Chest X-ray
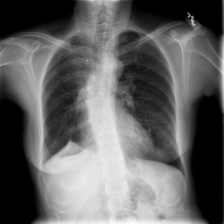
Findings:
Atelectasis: negative
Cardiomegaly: negative
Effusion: positive
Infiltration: negative
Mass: negative
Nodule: negative
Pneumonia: negative
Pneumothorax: negative
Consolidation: negative
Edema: negative
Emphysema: negative
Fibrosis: negative
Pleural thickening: negative
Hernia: negative